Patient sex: M
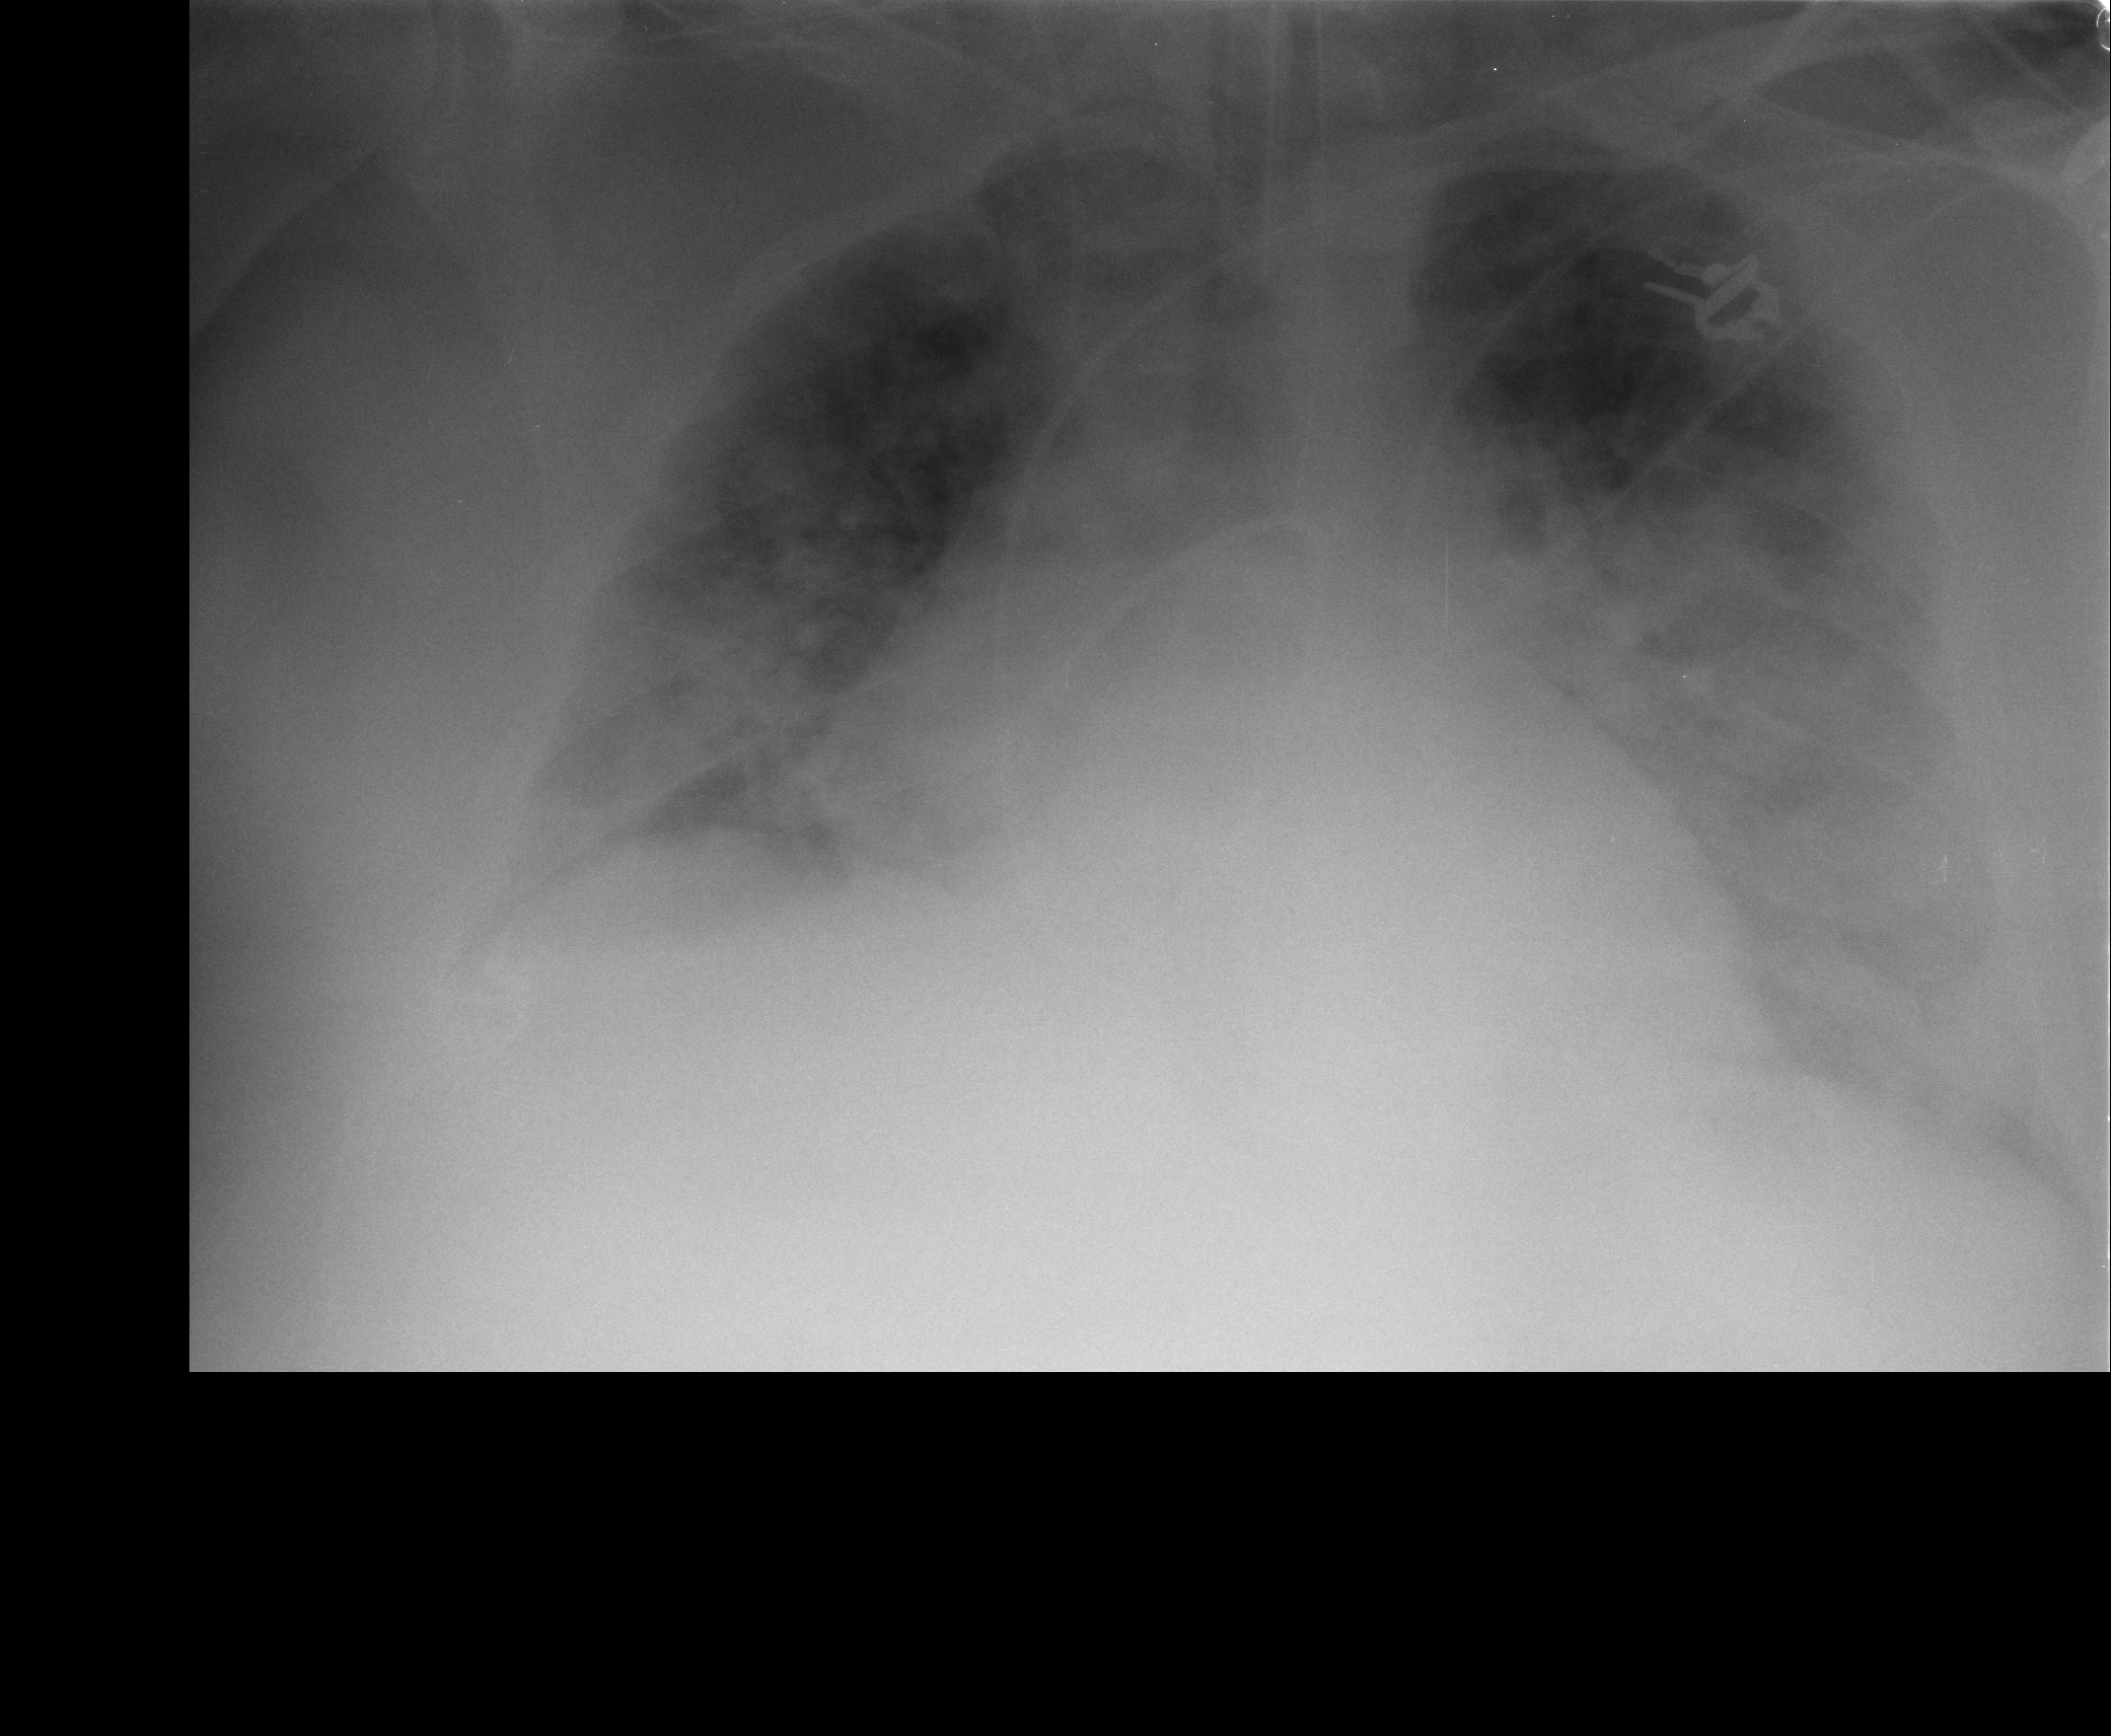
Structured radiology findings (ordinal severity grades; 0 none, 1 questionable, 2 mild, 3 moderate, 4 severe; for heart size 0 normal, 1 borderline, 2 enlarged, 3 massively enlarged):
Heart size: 2
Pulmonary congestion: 3
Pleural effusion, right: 2
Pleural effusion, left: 2
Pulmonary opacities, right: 3
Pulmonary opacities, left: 3
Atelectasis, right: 2
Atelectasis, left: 2